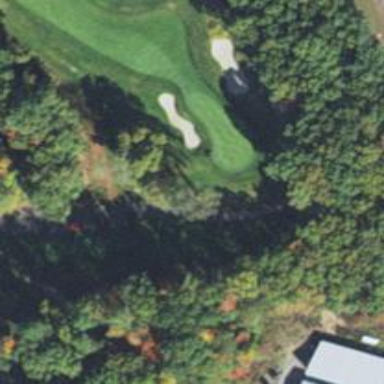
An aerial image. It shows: Path used for both walking and golf.